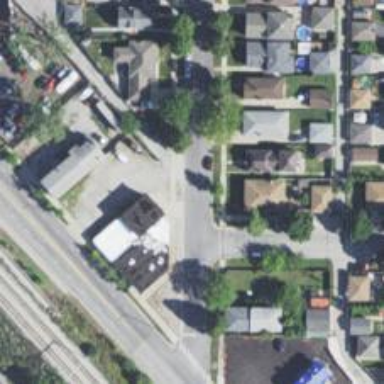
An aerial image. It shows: Alleyway designated as service road.